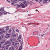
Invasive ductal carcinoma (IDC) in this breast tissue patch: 0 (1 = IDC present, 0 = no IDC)